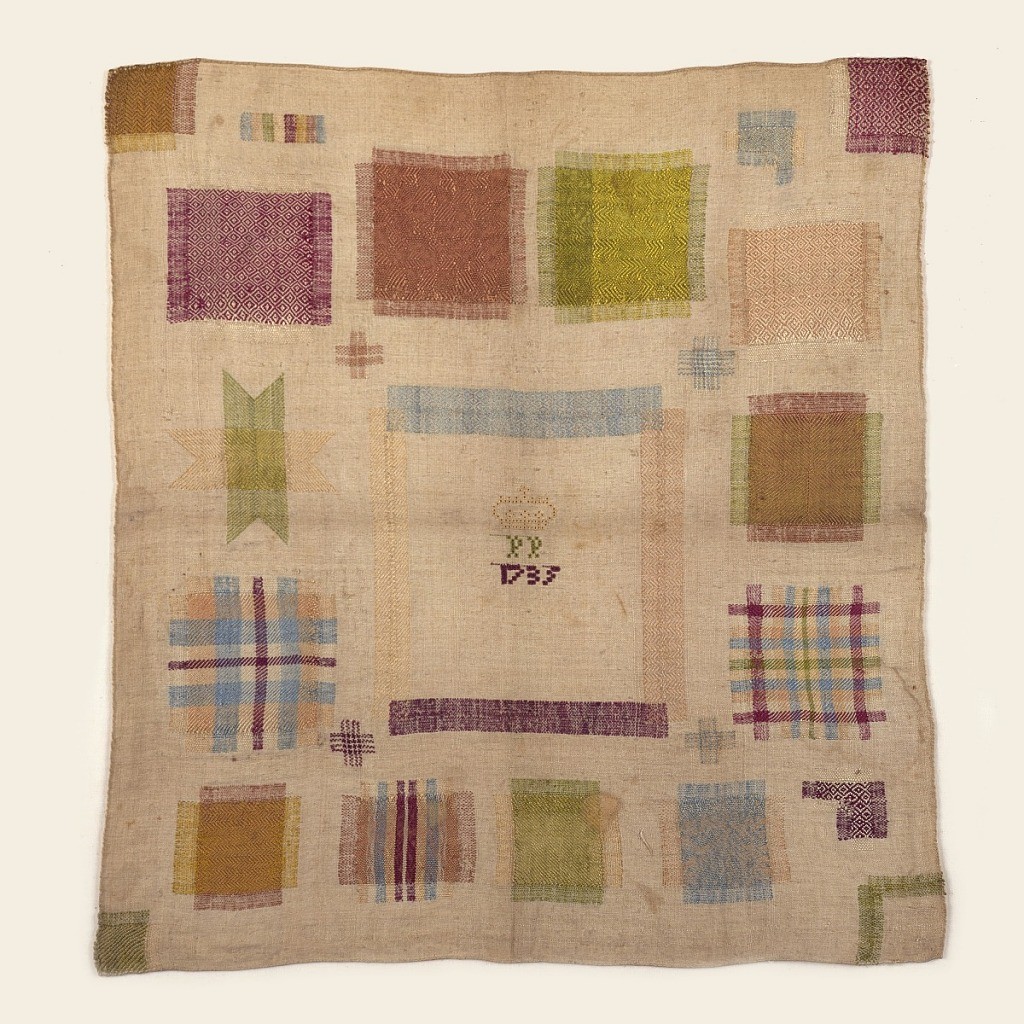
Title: Darning sampler
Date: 1735
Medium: silk embroidery on linen foundation Technique: embroidered in running (pattern darning) and eyelet stitches on plain weave foundation Label: linen embroidered with silk in pattern darning and eyelet stitches
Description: Square sampler with stitching in violet, pale blue, lime green, fuschia and yellow on a cream-colored linen ground. Eighteen crosses and four darned corners demonstrate different repairs in different weave structures. Large square in center was removed and darned back. Additionally, one corner square was cut out and then darned back into the fabric. The eighteen crosses and other three corners were cut away, then the fabric was rebuilt by darning or "needle weaving."